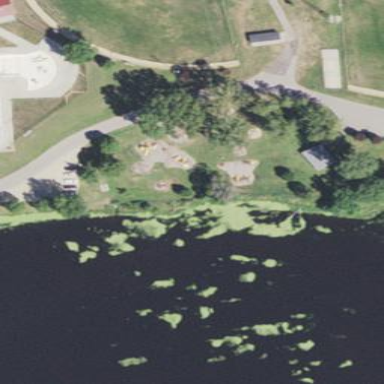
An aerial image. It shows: Playground area for leisure land.